Question: I'm learning vuejs and I'm doing a weather app, the goal is to rank cities with an index (humidex). I fetch weather information by API (axios) in order to collect data from several cities. I want to auto update data every x minutes, problem : some of my results are duplicated (the new data don't replace the old one).
I tried to set an unique key (based on latitude and longitude) for each item, it works for several results but not for all.
'''
data () {
return {
items:[],
show: false,
cities: cities,
newCity:''
}
},
components: {
Item
},
computed: {
sortHumidex() {
return this.items.slice().sort((a,b) => {
return this.getHumidex(b) - this.getHumidex(a) || b.current.temp_c - a.current.temp_c
})
}
},
methods: {
addCity() {
if (this.newCity.trim().length == 0) {
return
}
this.cities.push(this.newCity)
this.newCity = ''
},
getHumidex: (el) => {
const e = 6.112 * Math.pow(10,(7.5*el.current.temp_c/(237.7+el.current.temp_c)))
*(el.current.humidity/100)
return Math.round(el.current.temp_c + 5/9 * (e-10))
},
indexGeo: (e) => {
const lat = Math.round(Math.abs(e.location.lat))
const lon = Math.round(Math.abs(e.location.lon))
return lat.toString() + lon.toString()
},
getApi: function () {
const promises = [];
this.cities.forEach(function(element){
const myUrl = apiUrl+element;
promises.push(axios.get(myUrl))
});
let self = this;
axios
.all(promises)
.then(axios.spread((...responses) => {
responses.forEach(res => self.items.push(res.data))
}))
.catch(error => console.log(error));
}
},
created() {
this.getApi()
this.show = true
}
}
'''
The render when I update API :

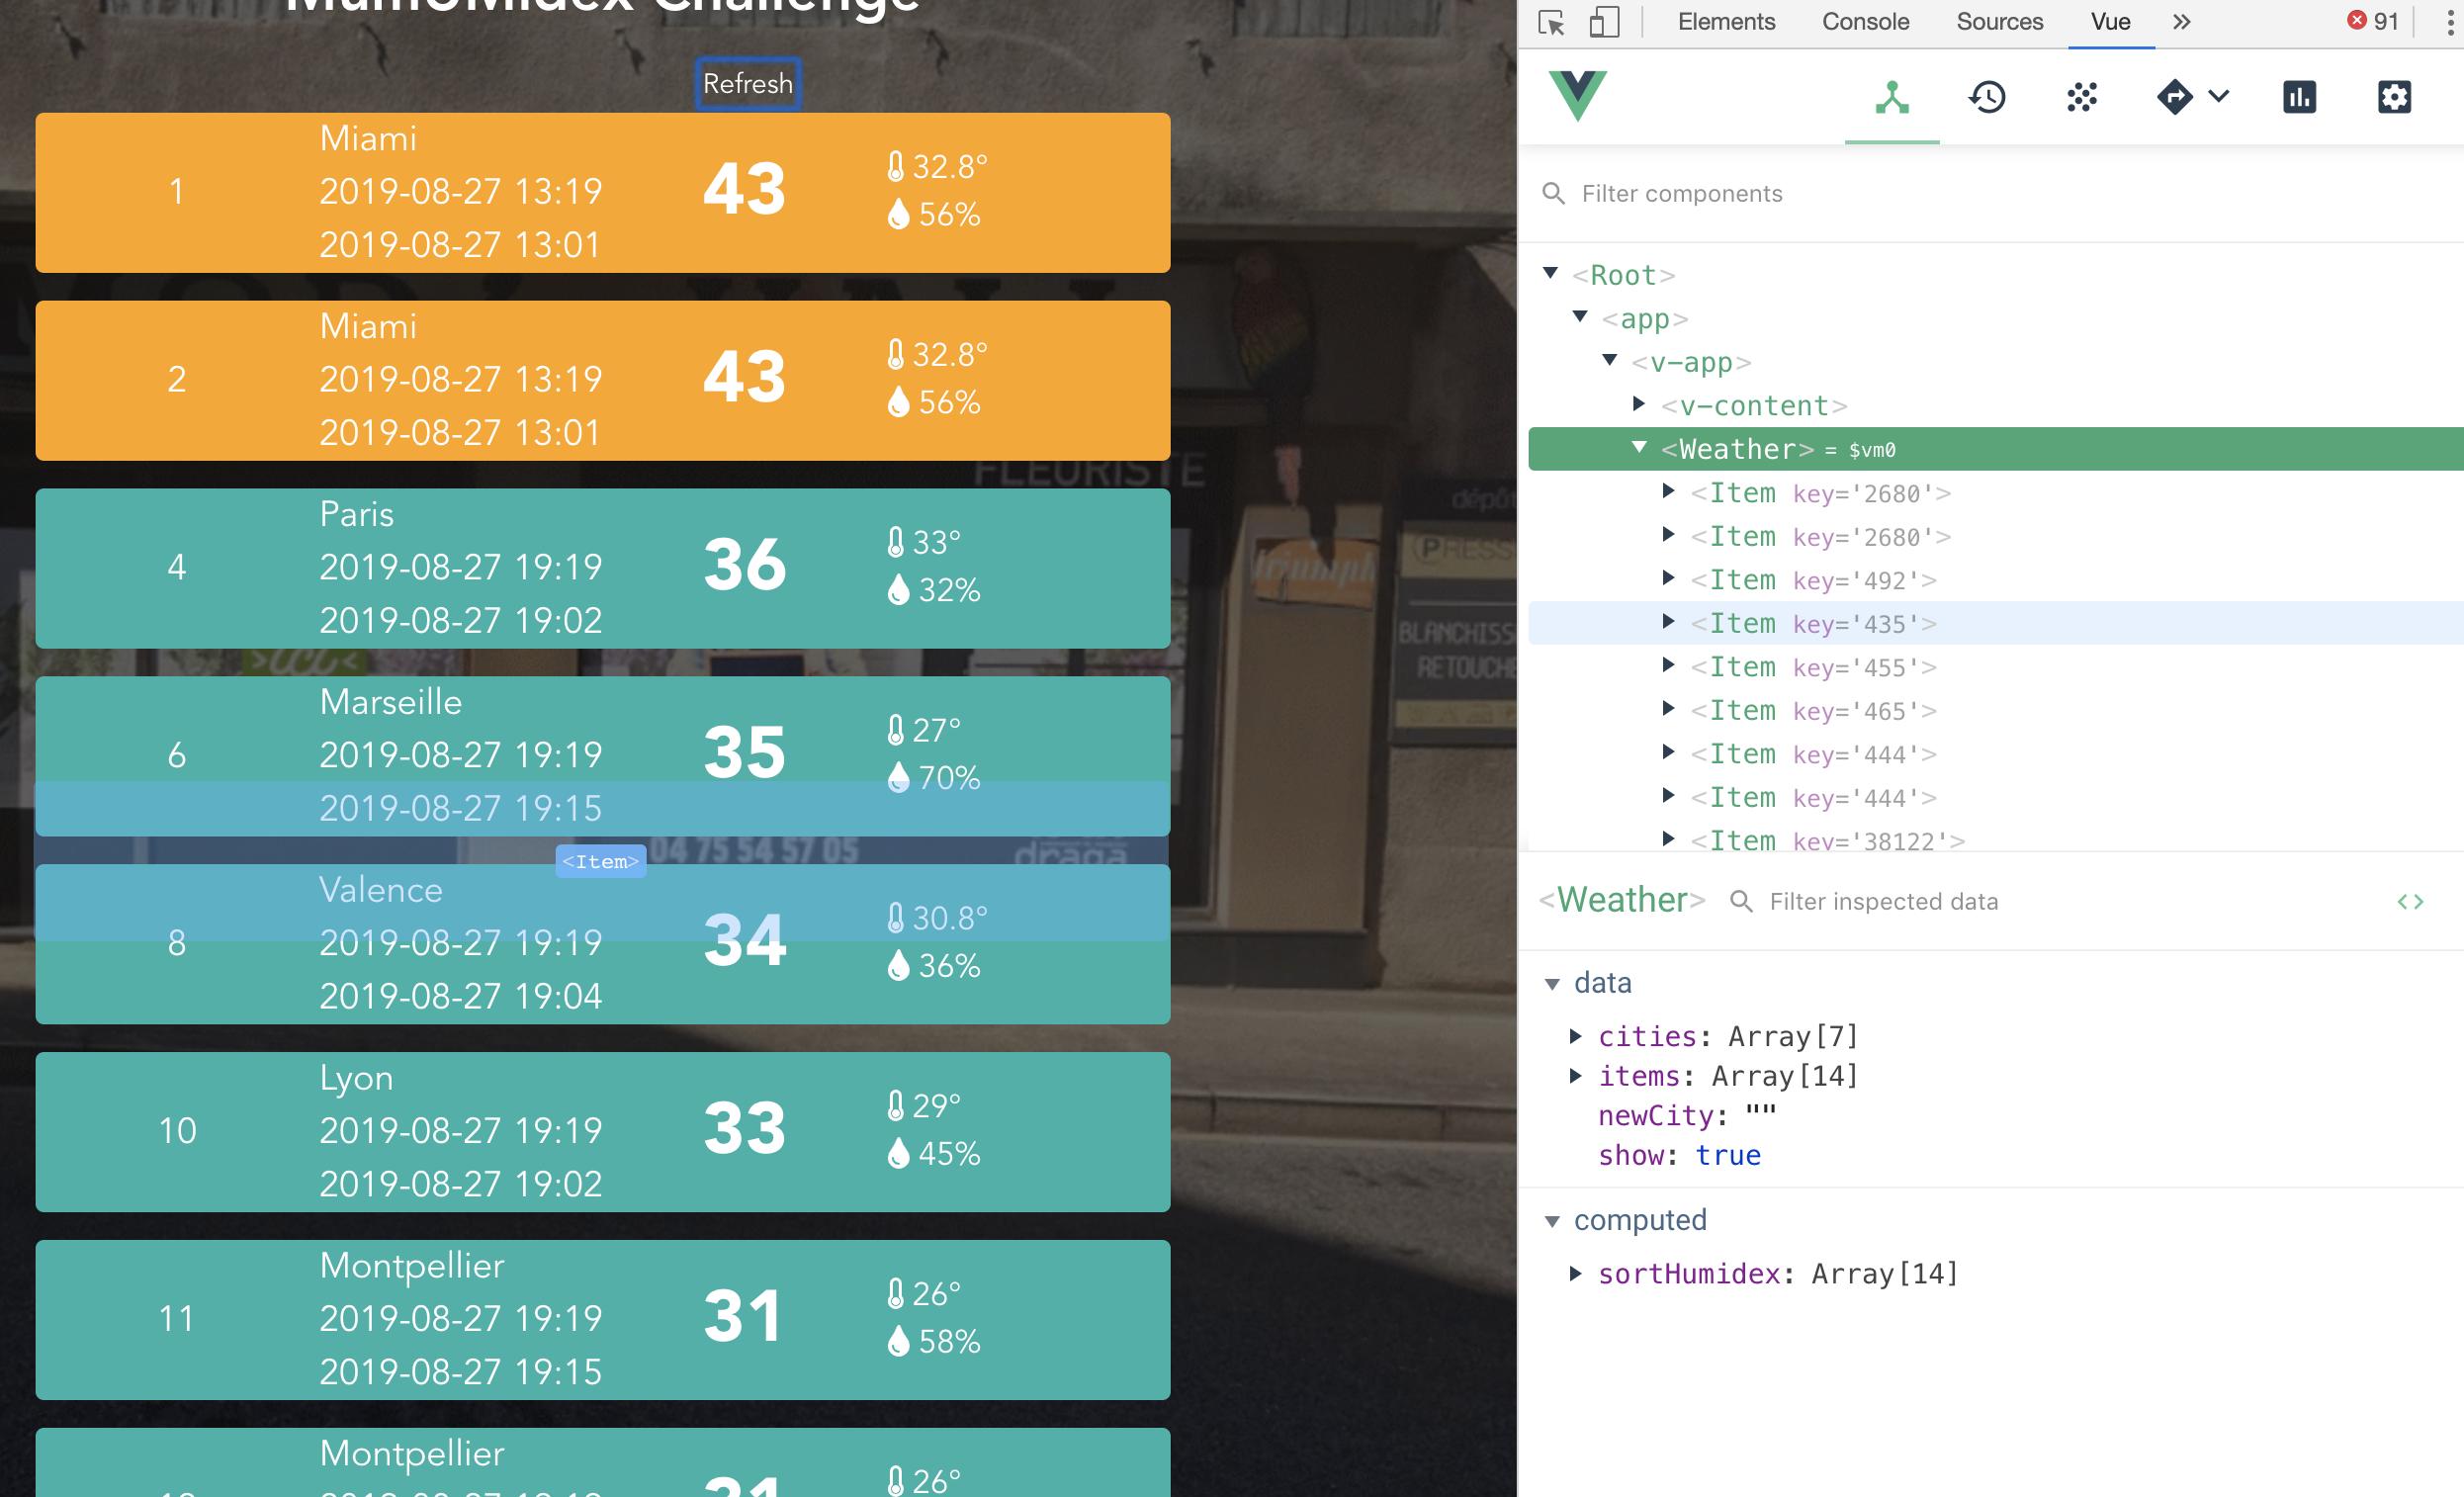
Answer: By pushing to the existing array of items, you have to deal with the possibility of duplicates. This can be eliminated simply by 'items' every time the API call is made.
Replace:
'''
responses.forEach(res => self.items.push(res.data))
'''
with:
'''
self.items = responses.map(res => res.data)
'''